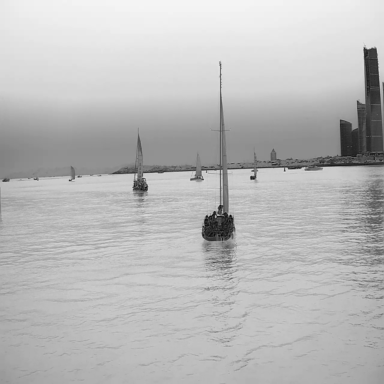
There are seven sailboats in the infrared image.